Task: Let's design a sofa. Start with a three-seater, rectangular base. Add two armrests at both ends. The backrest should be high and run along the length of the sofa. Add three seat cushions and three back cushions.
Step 70:
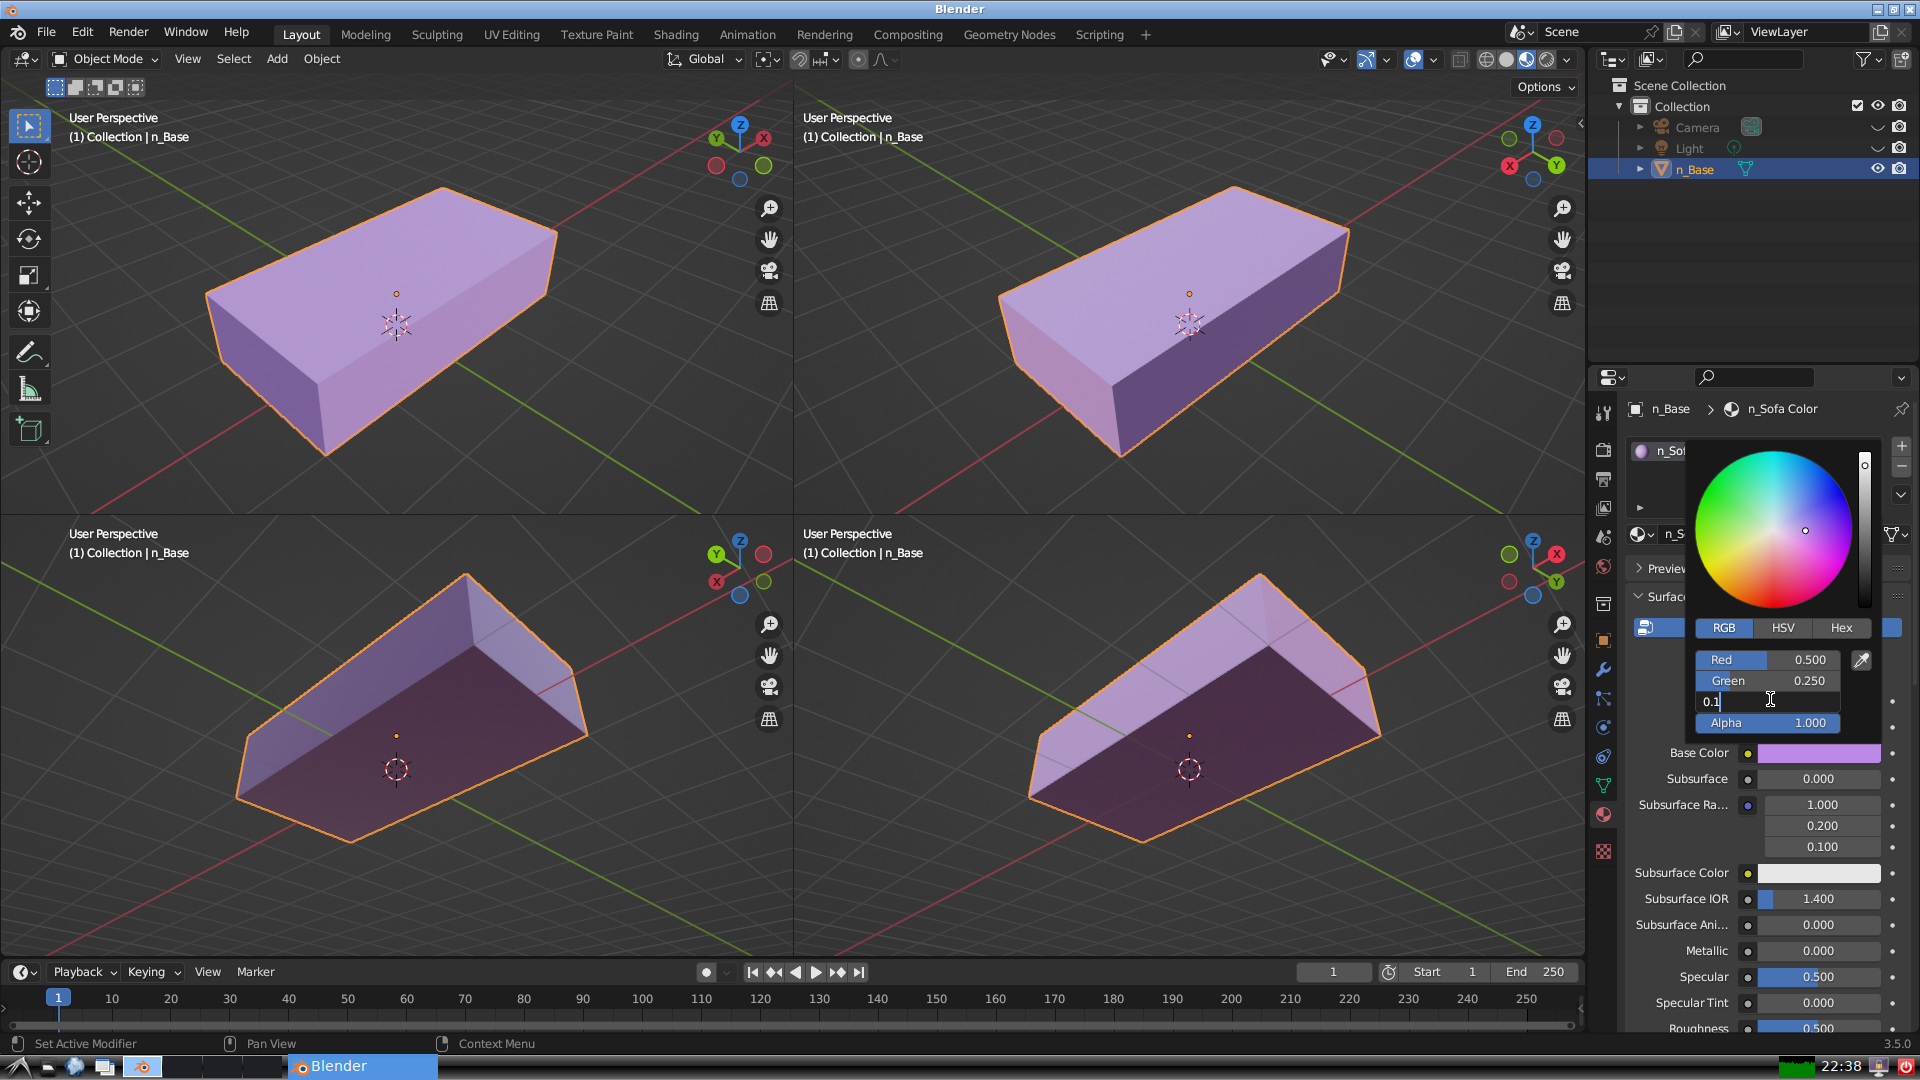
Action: {"key_press": ['Return']}